Question: My custom view does not display entirely. Please see my screenshot:

And the source code
'''
package com.dots;
import android.graphics.Color;
import android.app.Activity;
import android.content.Context;
import android.graphics.Canvas;
import android.graphics.Paint;
import android.os.Bundle;
import android.view.View;
import android.view.WindowManager;
import android.widget.LinearLayout;
import android.widget.TextView;
import android.widget.Toast;
public class Dots1Activity extends Activity
{
private static final String TAG = "DotsActivity";
/** Called when the activity is first created. */
@Override
public void onCreate(Bundle savedInstanceState) {
super.onCreate(savedInstanceState);
LinearLayout ll = new LinearLayout(this);
ll.setOrientation(LinearLayout.VERTICAL);
LinearLayout.LayoutParams layoutParams = new LinearLayout.LayoutParams(
LinearLayout.LayoutParams.WRAP_CONTENT, LinearLayout.LayoutParams.WRAP_CONTENT);
CustomDrawableView view1 = new CustomDrawableView(this, 50, 50, Constants.DOTS_RADIUS, Constants.DOTS_COLOR);
CustomDrawableView view2 = new CustomDrawableView(this, 150, 150, Constants.DOTS_RADIUS, Constants.DOTS_COLOR);
CustomDrawableView view3 = new CustomDrawableView(this, 300, 300, Constants.DOTS_RADIUS, Constants.DOTS_COLOR);
ll.addView(view1, layoutParams);
ll.addView(view2, layoutParams);
ll.addView(view3, layoutParams);
setContentView(ll);
}
}
class CustomDrawableView extends View implements View.OnClickListener{
private Context context;
private int x, y, radius, color;
public CustomDrawableView(Context context, int x, int y, int radius, int color) {
super(context);
this.context = context;
this.x = x;
this.y =y;
this.radius = radius;
this.color = color;
setOnClickListener(this);
}
protected void onDraw(Canvas canvas)
{
super.onDraw(canvas);
Paint paint = new Paint(Paint.ANTI_ALIAS_FLAG);
paint.setColor(color);
canvas.drawCircle(x, y, radius, paint);
}
protected void onMeasure(int widthMeasureSpec, int heightMeasureSpec){
super.onMeasure(View.MeasureSpec.makeMeasureSpec(Constants.DOTS_RADIUS*2, View.MeasureSpec.EXACTLY),
View.MeasureSpec.makeMeasureSpec(Constants.DOTS_RADIUS*2, View.MeasureSpec.EXACTLY));
}
public void onClick(View v) {
Toast.makeText(this.context,
x+"-"+y+"-"+radius,
Toast.LENGTH_SHORT).show();
}
}
public interface Constants
{
public static final int DOTS_RADIUS = 50;
public static final int DOTS_COLOR = Color.GREEN;
public static final int NUM_DOTS_ROWS = 5;
public static final int NUM_DOTS_COLS = 5;
public static final int WIDTH_BETWEEN_DOTS = 100;
public static final int HEIGHT_BETWEEN_DOTS = 100;
}
'''
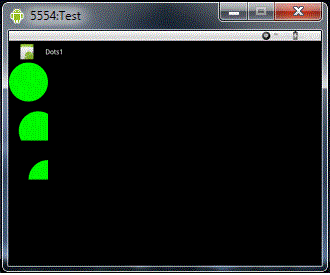
Answer: Making the assumption that you don't want the clipping you see in your screenshot. Your problem is that the values you return in onMeasure don't account for your x, y offsets:
'''
protected void onMeasure(int widthMeasureSpec, int heightMeasureSpec){
super.onMeasure(View.MeasureSpec.makeMeasureSpec(Constants.DOTS_RADIUS*2 + x, View.MeasureSpec.EXACTLY),
View.MeasureSpec.makeMeasureSpec(Constants.DOTS_RADIUS*2 + y, View.MeasureSpec.EXACTLY));
}
'''